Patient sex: F
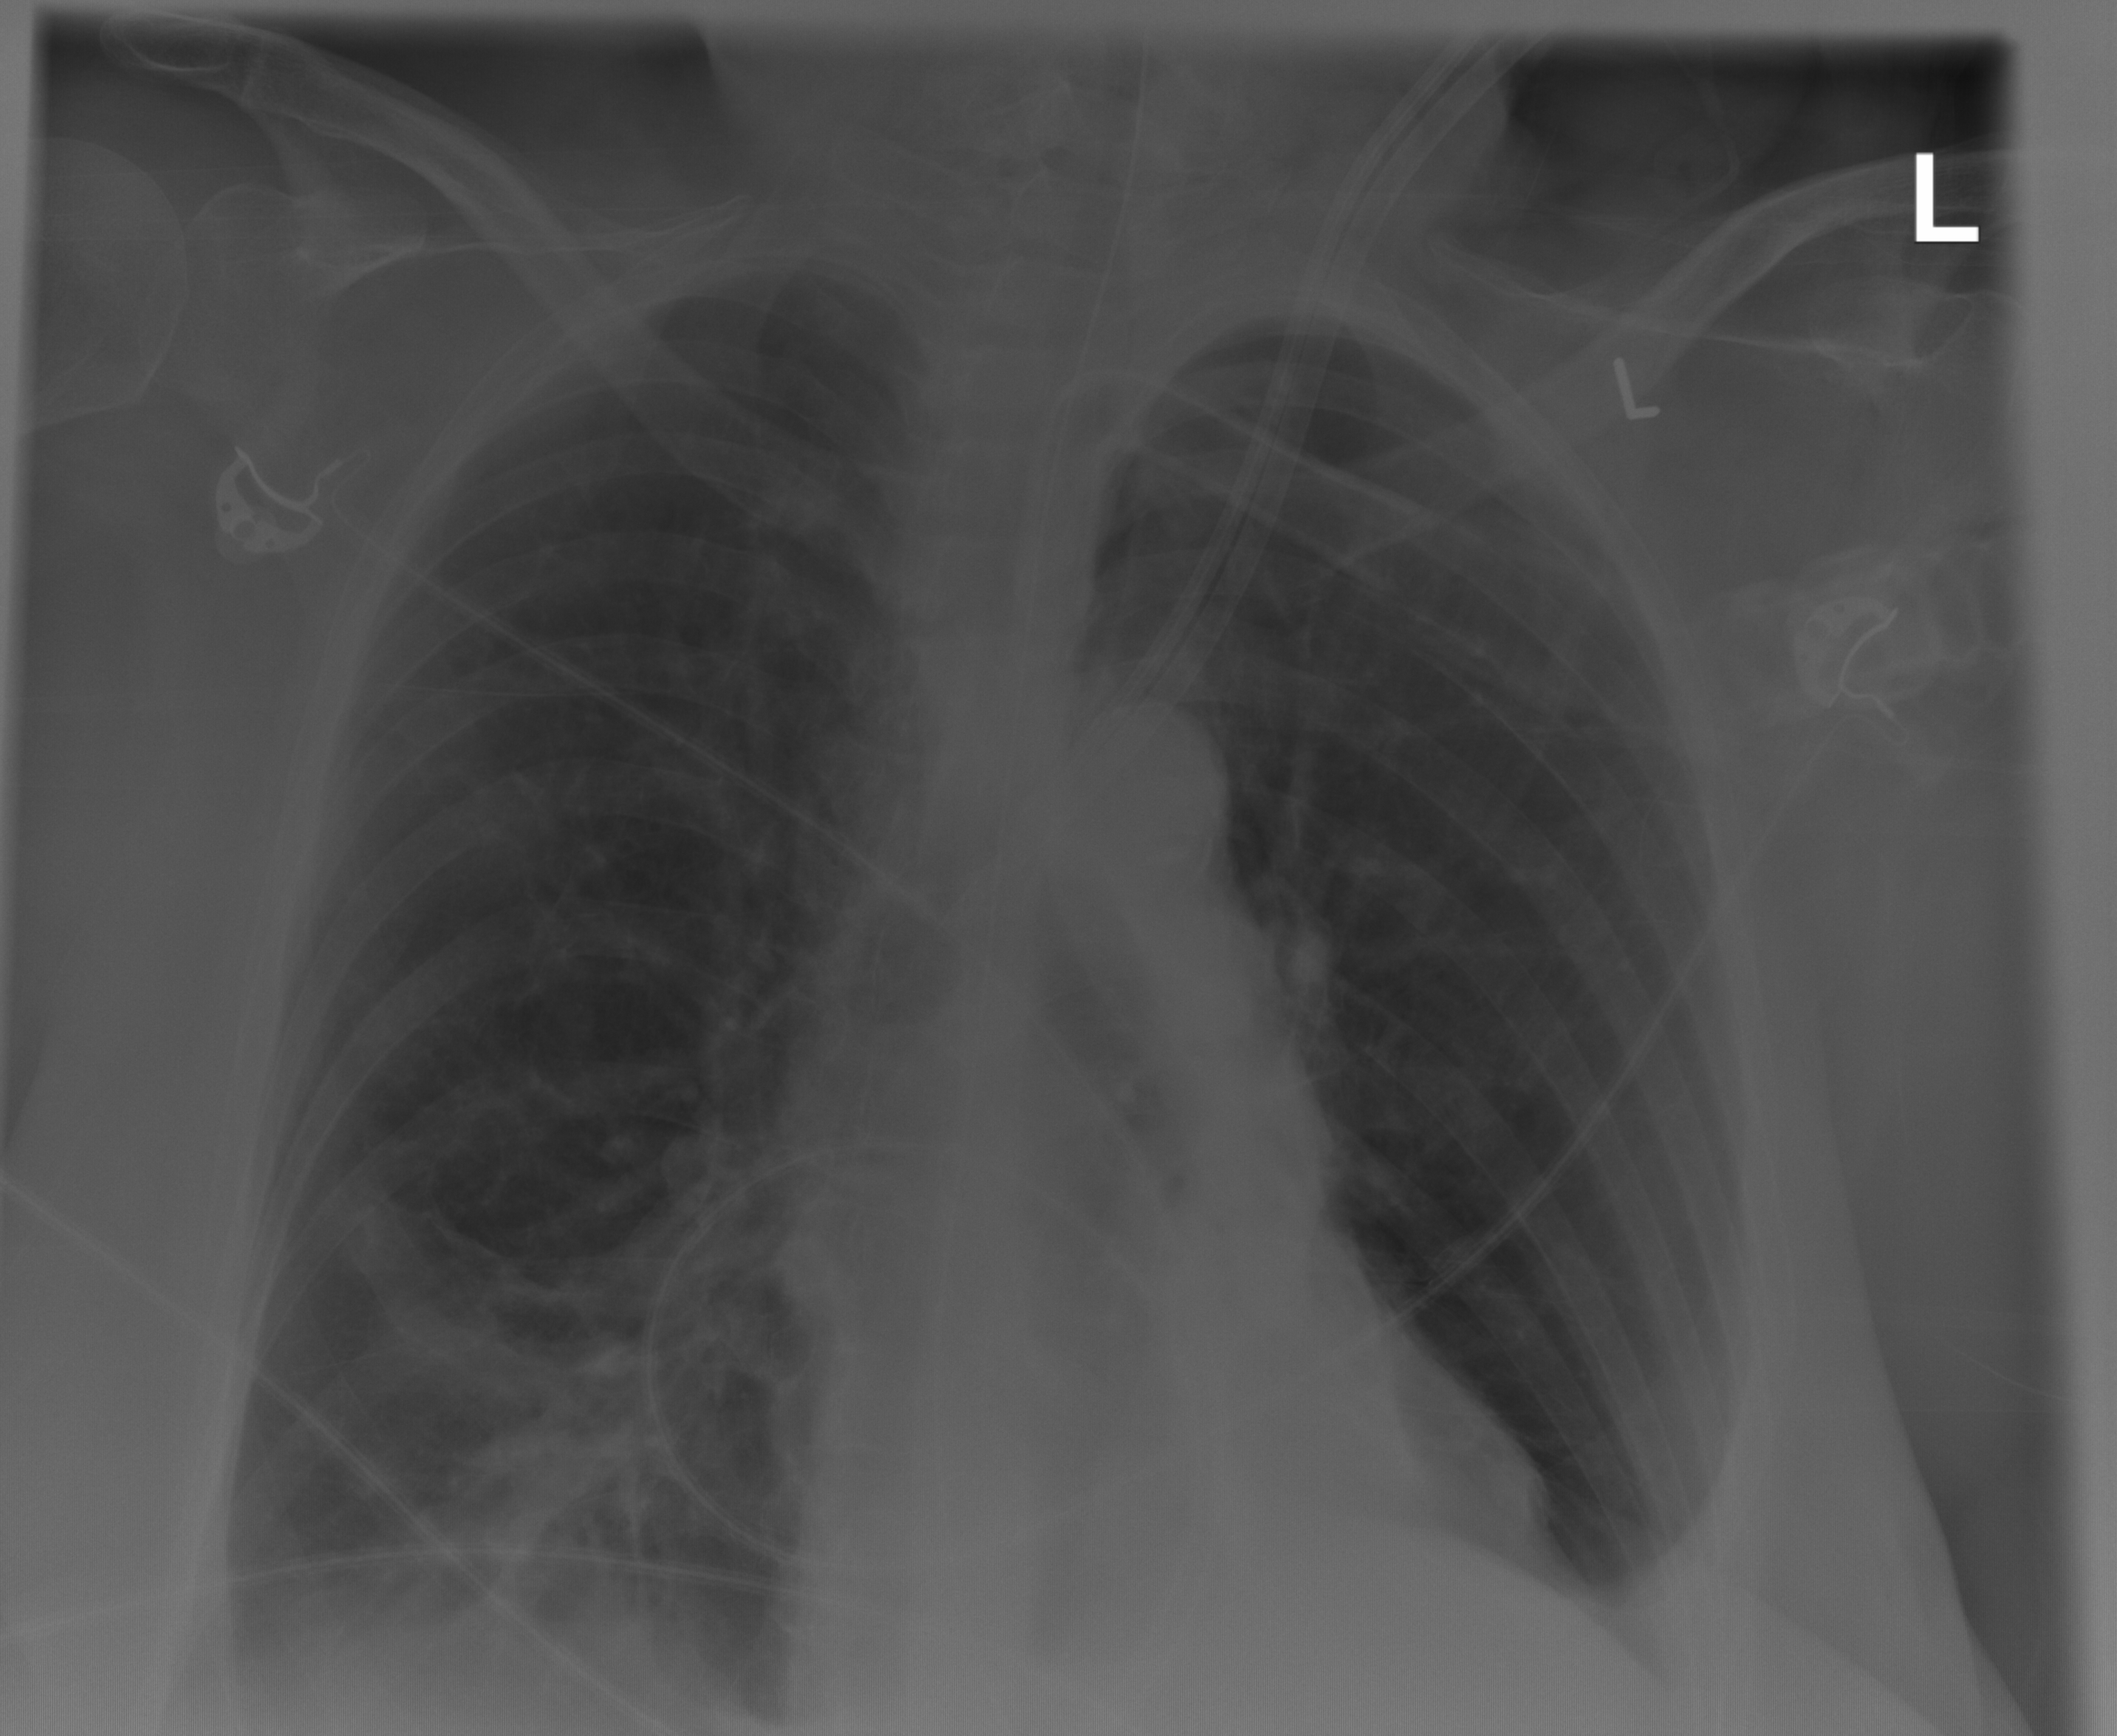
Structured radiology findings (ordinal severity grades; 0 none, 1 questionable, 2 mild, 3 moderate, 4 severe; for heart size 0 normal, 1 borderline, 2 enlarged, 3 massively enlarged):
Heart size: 0
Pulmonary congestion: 0
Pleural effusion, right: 2
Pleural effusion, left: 2
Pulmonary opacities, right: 0
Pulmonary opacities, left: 0
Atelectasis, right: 2
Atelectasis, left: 2